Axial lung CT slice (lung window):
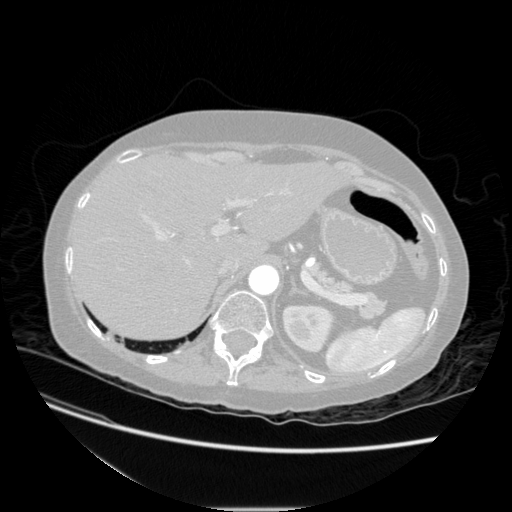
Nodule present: no